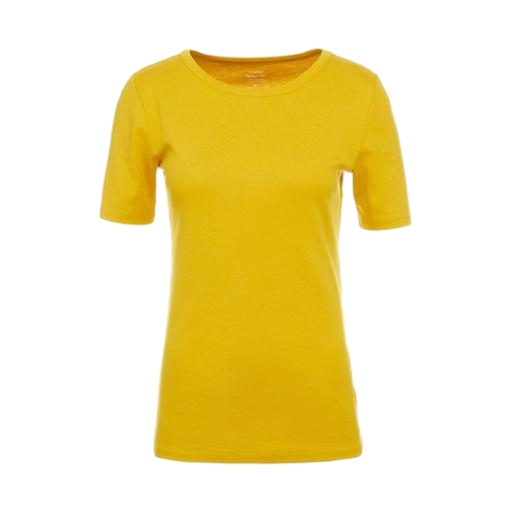
yellow iconic women's round neck t-shirt, yellow jersey tee, yellow scoop tee, white background